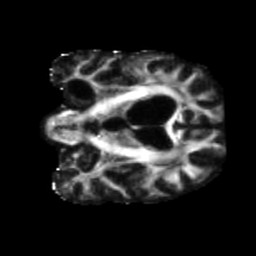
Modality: FA
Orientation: coronal
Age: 75
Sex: male
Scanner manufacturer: siemens
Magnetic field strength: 3 T
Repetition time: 5.47 s
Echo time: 0.0854 s